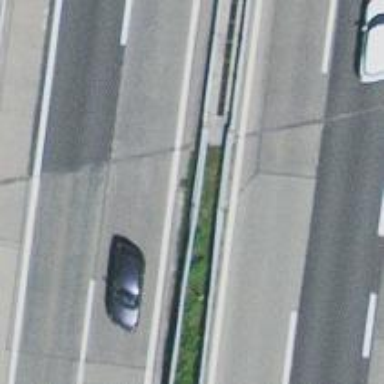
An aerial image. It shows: Guard rail as barrier.